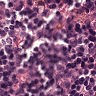
Metastatic tissue present: no